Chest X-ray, AP view. Patient: 27 years old, sex F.
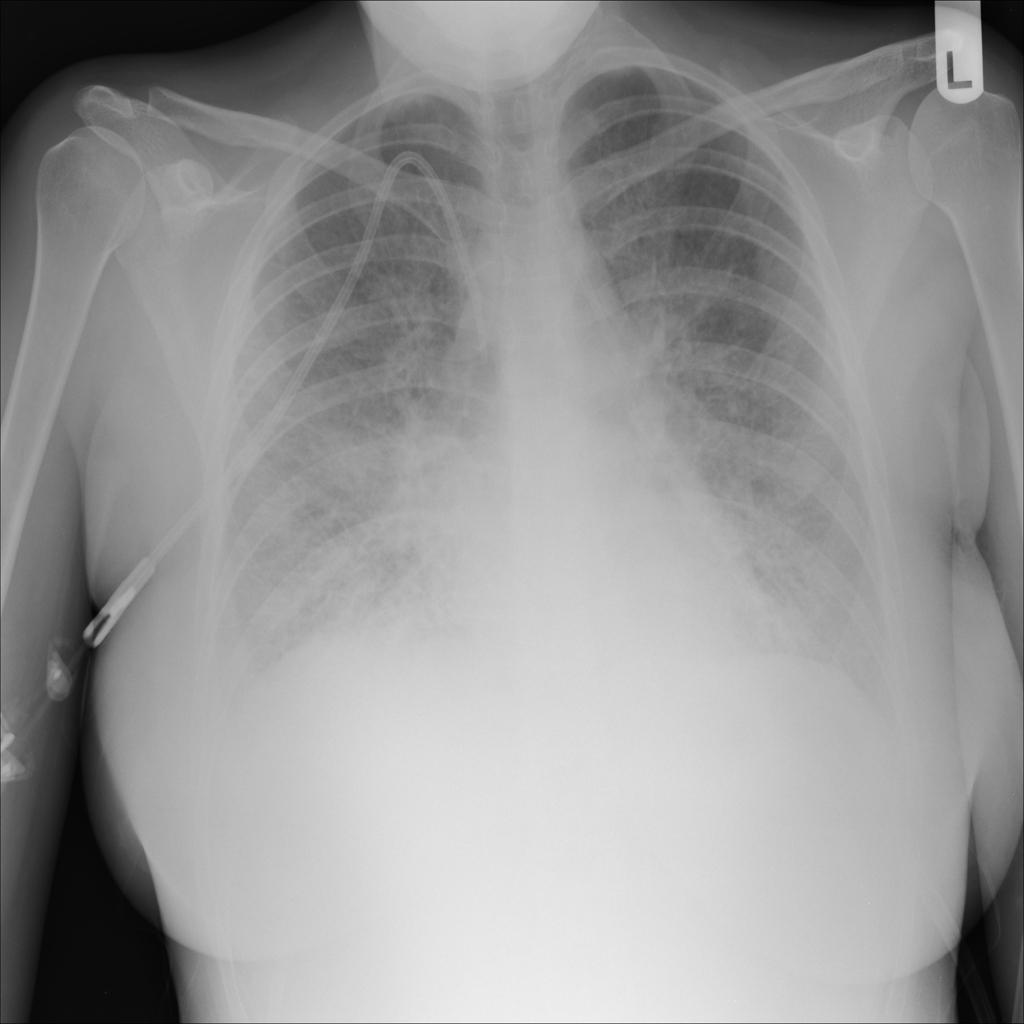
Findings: Edema, Mass